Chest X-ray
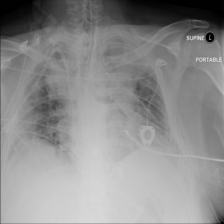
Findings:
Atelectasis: negative
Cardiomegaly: negative
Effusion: negative
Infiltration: negative
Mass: negative
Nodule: negative
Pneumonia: negative
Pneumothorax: negative
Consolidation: negative
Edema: negative
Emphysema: negative
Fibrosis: negative
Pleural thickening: negative
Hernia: negative